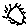
Label: sun